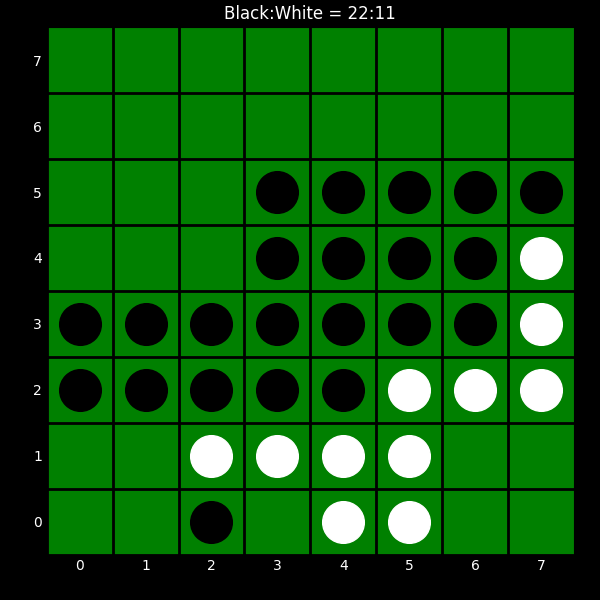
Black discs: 22
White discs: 11